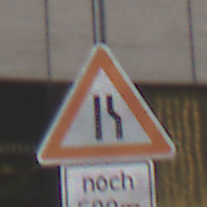
Verkehrszeichen: EinseitigVerengteFahrbahnRechts
Zusatzzeichen unten: LaengeEinerStrecke3
Umgebung: Outdoor, Urban
Tageszeit: Midday
Wetter: Overcast
Licht: Natural
Jahreszeit: NotSpecified
Kontrast: LowContrast